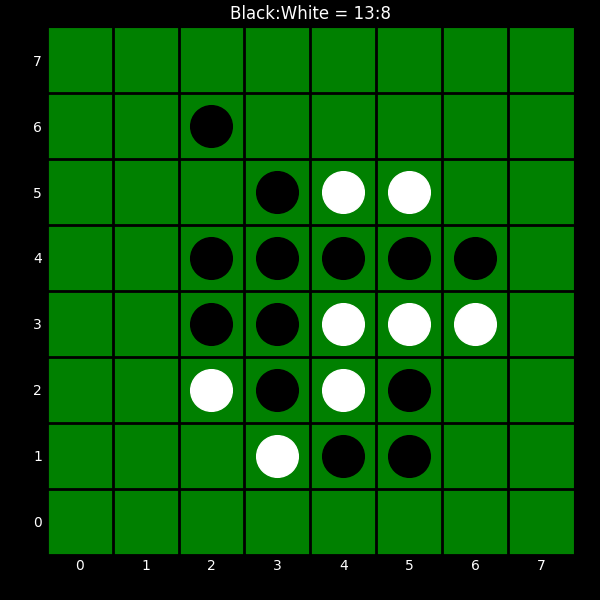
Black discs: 13
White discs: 8